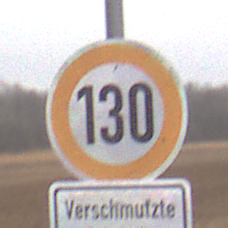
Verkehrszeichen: Geschwindigkeit130
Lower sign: HinweiseAufGefahrenDurchVerbaleAngabe4
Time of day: Midday
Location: Outdoor (RoadRail)
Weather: Overcast
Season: NotSpecified
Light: Natural